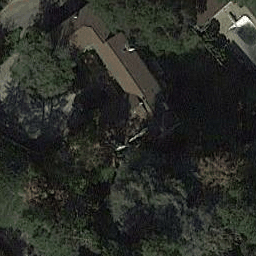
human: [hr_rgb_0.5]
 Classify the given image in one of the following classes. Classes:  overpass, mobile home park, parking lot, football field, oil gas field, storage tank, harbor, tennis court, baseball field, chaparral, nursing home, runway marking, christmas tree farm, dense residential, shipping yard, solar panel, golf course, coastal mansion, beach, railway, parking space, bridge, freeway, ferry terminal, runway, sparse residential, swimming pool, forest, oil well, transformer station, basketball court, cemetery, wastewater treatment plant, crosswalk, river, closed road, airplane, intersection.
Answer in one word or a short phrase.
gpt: sparse residential